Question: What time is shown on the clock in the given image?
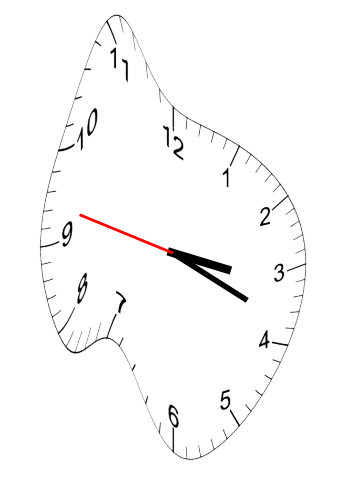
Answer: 03:18:47